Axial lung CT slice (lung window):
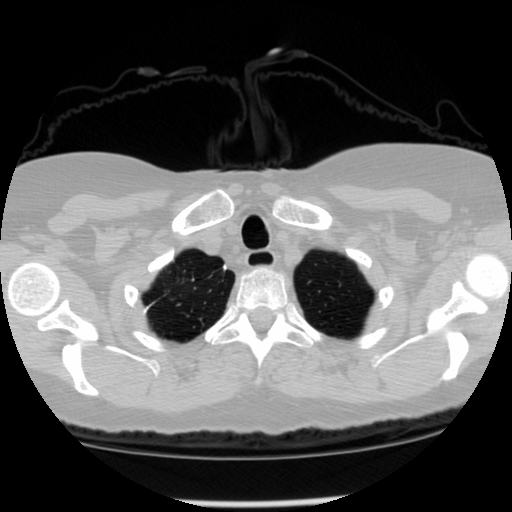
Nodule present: no